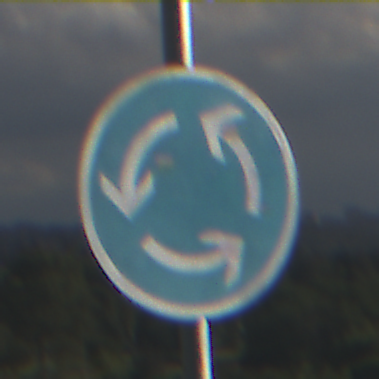
Verkehrszeichen: Kreisverkehr
Umgebung: Outdoor, Nature
Tageszeit: MorningAfternoon
Wetter: PartlyCloudy
Licht: Natural
Jahreszeit: NotSpecified
Kontrast: HighContrast